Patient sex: M
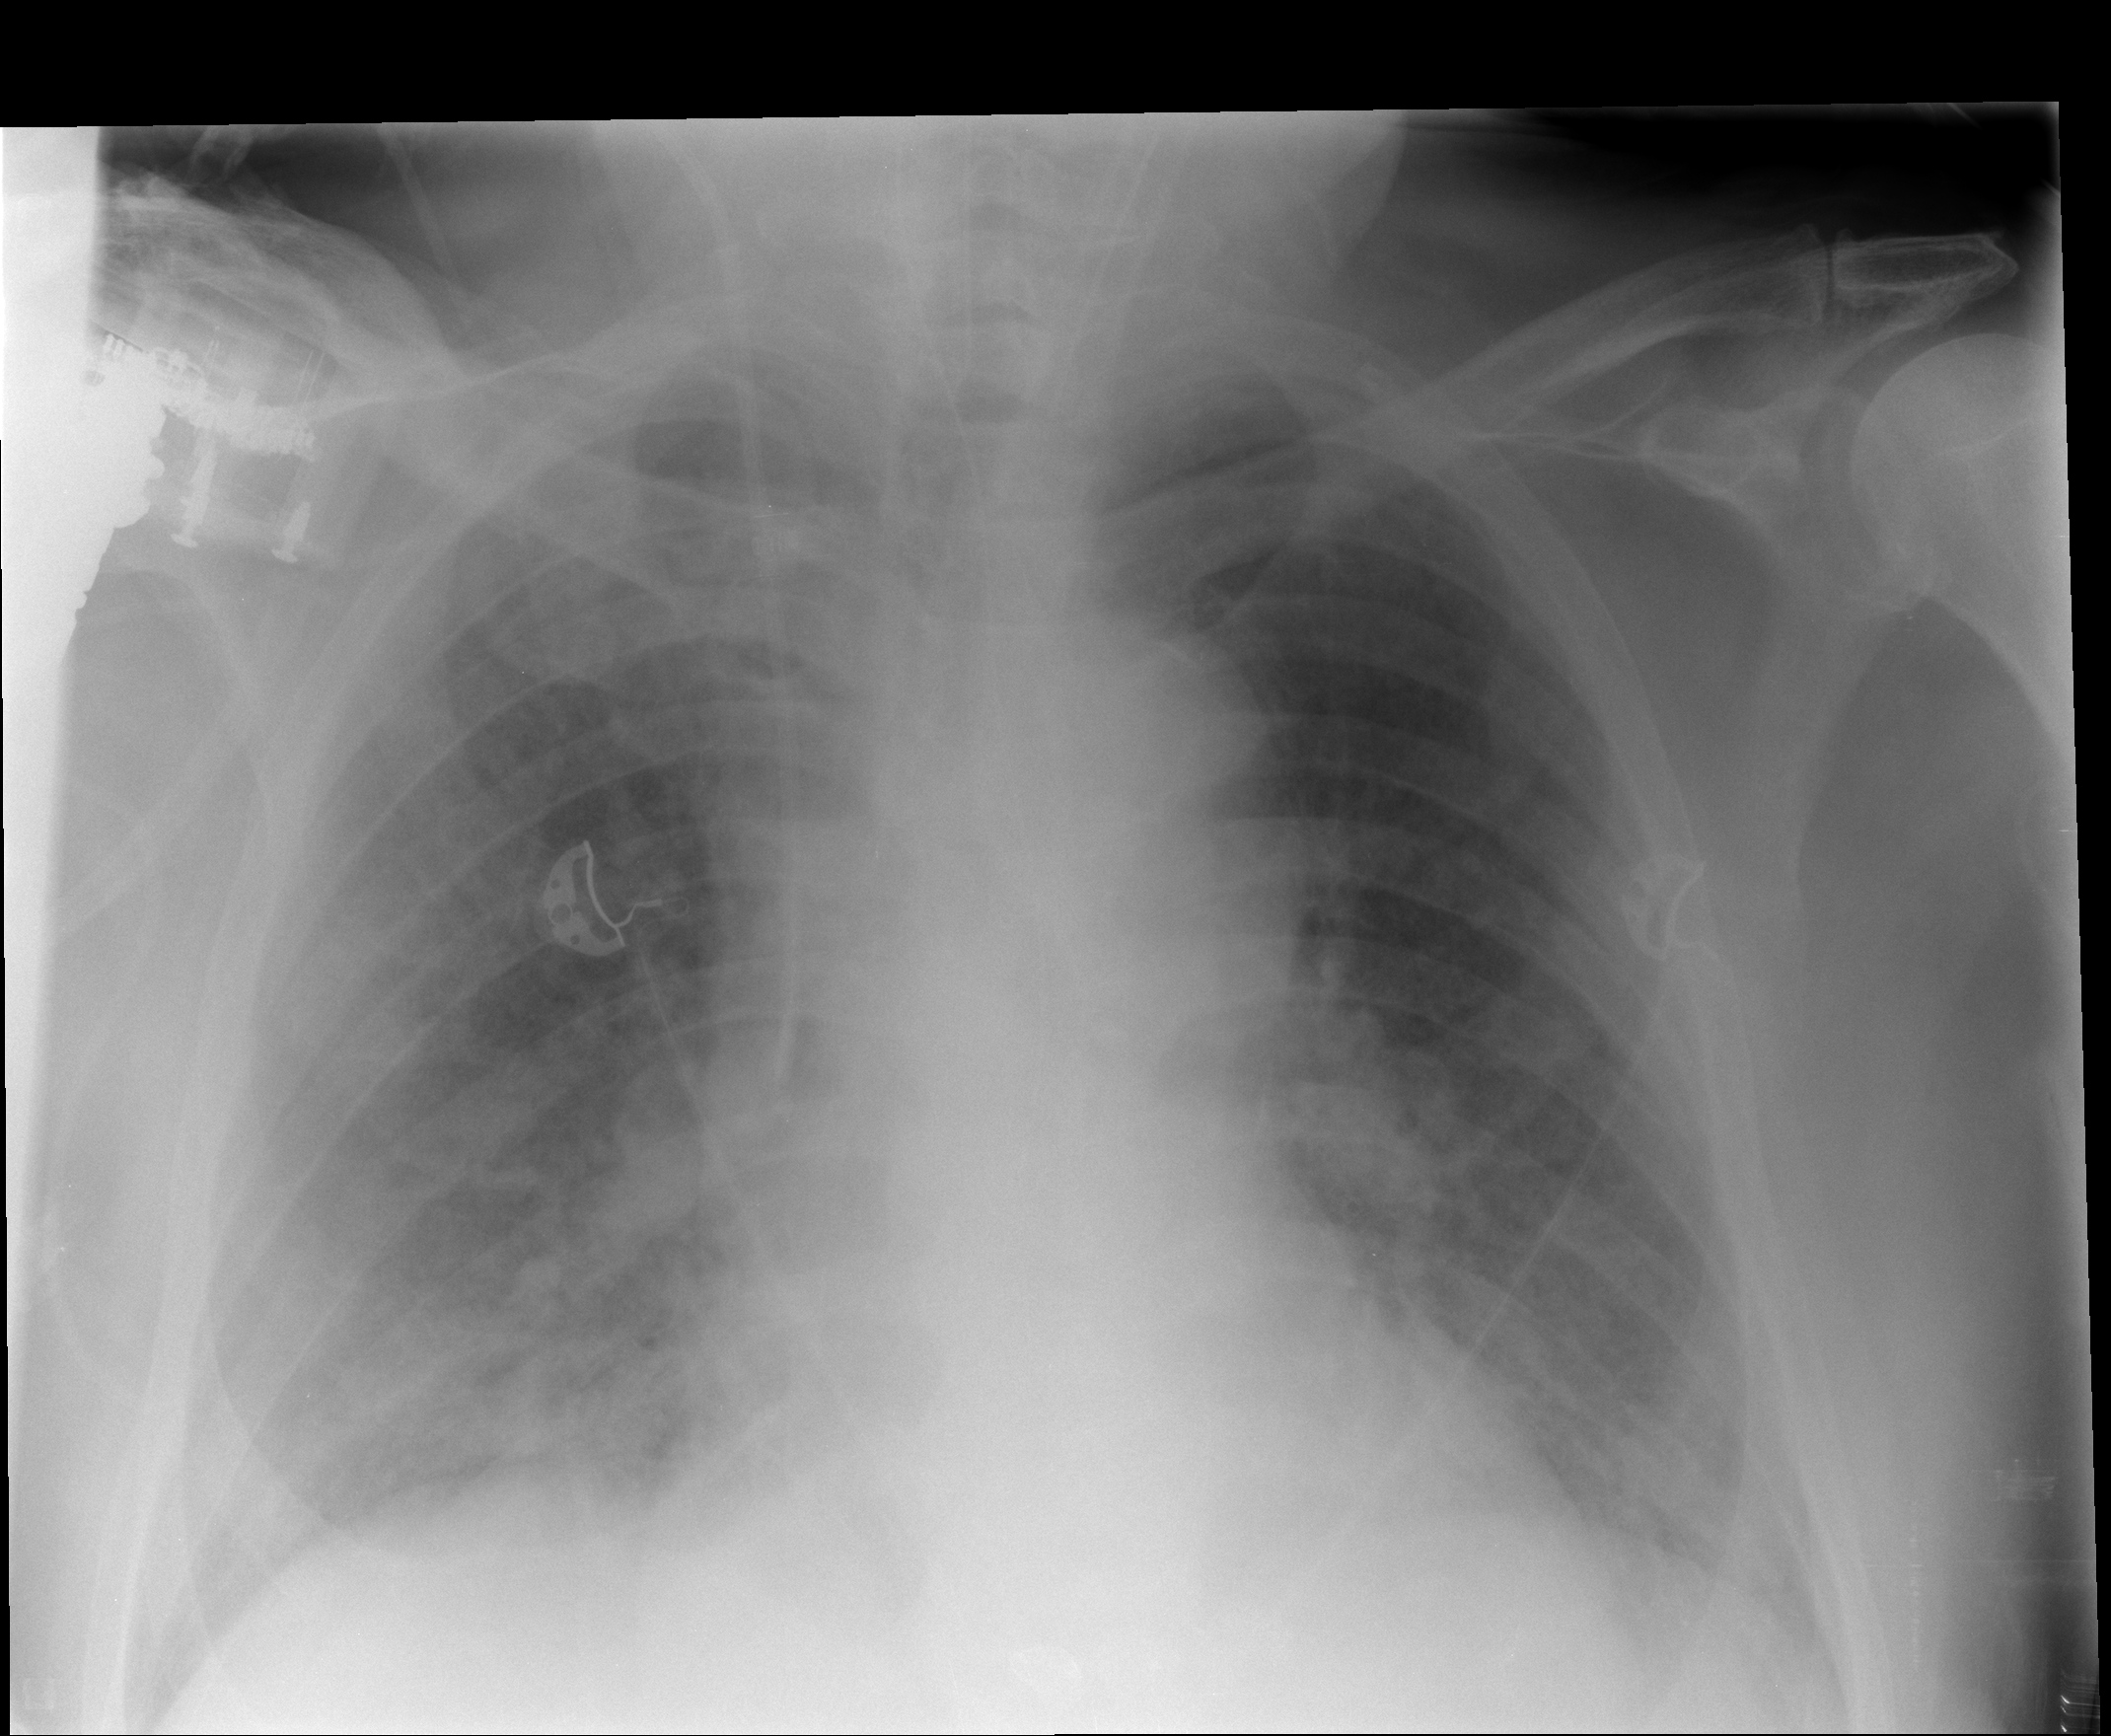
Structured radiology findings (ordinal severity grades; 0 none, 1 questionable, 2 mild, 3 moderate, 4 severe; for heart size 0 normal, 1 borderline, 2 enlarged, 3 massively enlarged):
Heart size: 2
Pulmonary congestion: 2
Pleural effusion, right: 1
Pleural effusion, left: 1
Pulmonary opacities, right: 4
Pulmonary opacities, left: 3
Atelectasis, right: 3
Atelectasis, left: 3